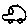
Label: car